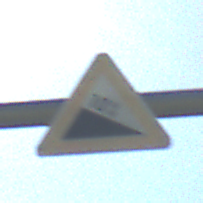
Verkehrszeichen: Gefaelle10
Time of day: MorningAfternoon
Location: Outdoor (Nature)
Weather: PartlyCloudy
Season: NotSpecified
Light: Natural